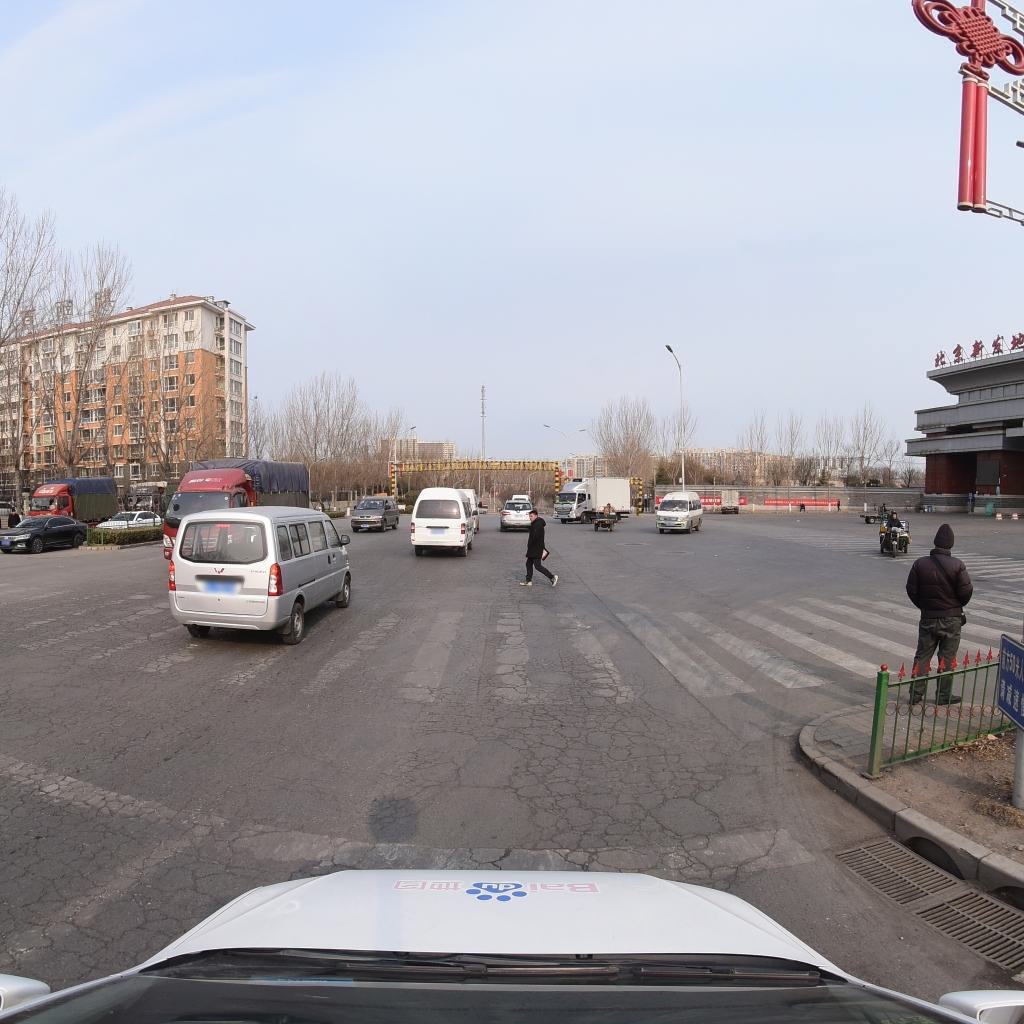
Region: Fengtai
Road damage annotations: alligator crack, manhole cover, manhole cover